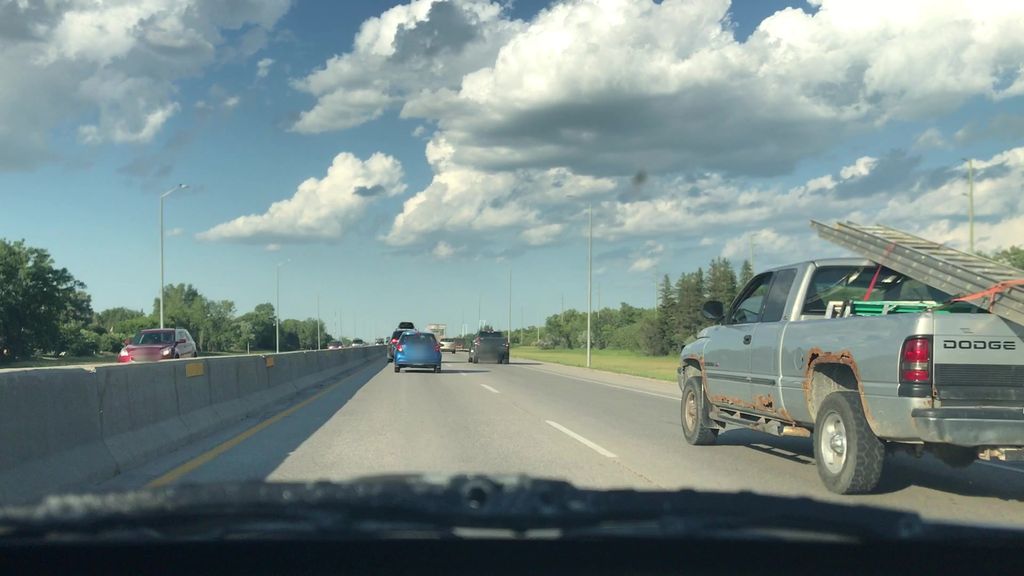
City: winnipeg